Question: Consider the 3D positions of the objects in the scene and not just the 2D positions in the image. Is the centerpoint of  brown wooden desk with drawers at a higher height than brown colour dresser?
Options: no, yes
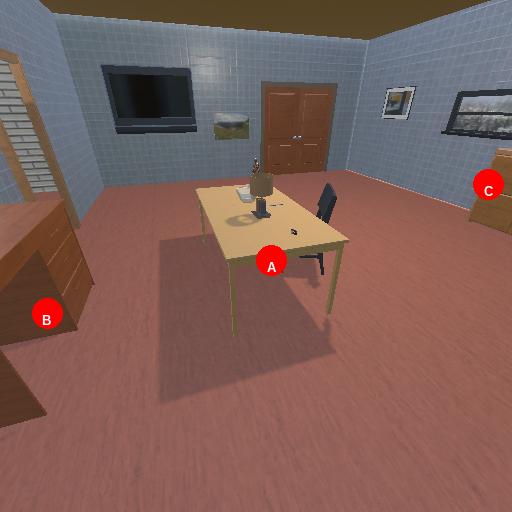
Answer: no